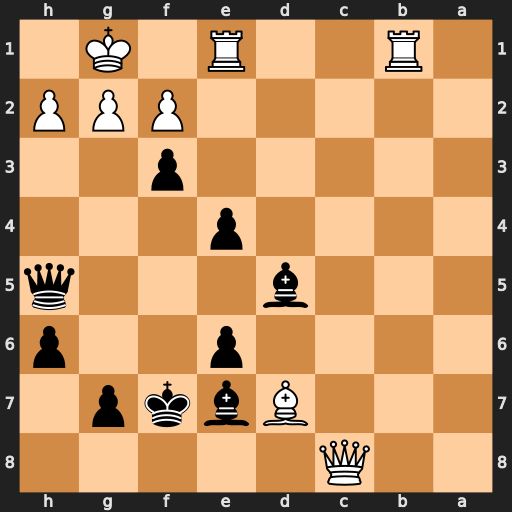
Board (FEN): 2Q5/3Bbkp1/4p2p/3b3q/4p3/5p2/5PPP/1R2R1K1
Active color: b
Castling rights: -
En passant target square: -
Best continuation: Qg4 Be8+ Kf6 Qc3+ Kf5 Qxg7 Qxg7